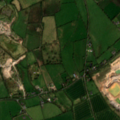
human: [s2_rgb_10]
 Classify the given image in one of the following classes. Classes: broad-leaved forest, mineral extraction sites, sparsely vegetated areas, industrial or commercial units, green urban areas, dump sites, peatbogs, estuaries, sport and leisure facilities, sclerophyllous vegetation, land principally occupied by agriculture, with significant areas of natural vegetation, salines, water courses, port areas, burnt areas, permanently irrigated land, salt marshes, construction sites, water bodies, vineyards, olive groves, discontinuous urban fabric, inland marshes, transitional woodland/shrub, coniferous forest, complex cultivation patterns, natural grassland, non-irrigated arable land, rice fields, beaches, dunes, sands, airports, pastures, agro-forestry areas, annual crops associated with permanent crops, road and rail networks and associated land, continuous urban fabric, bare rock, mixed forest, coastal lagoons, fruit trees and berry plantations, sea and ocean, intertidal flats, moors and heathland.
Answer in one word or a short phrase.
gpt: mineral extraction sites, non-irrigated arable land, pastures